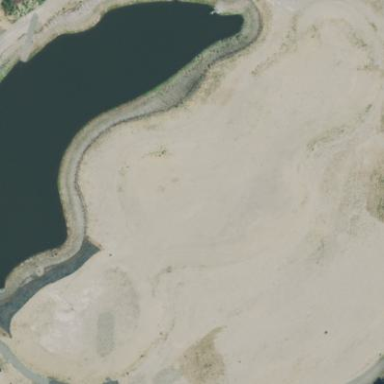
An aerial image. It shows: Basin with water.